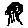
Label: tree